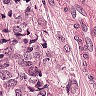
Metastatic tissue present: yes